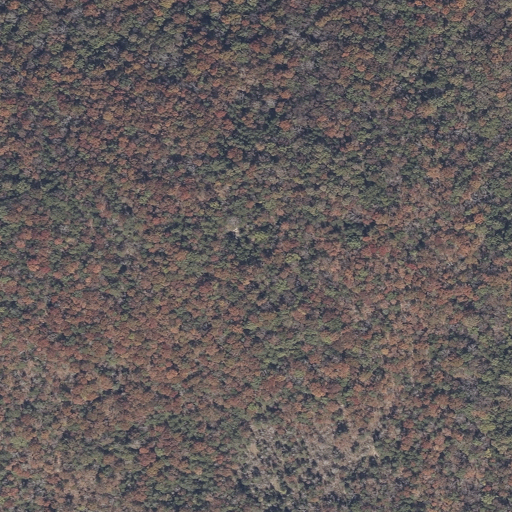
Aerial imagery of mountain in Alabama named Cowen Mountain containing deciduous forest, mixed forest, and evergreen forest